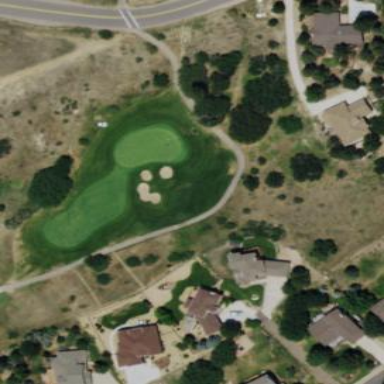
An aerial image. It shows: Grassy area designated as golf fairway.